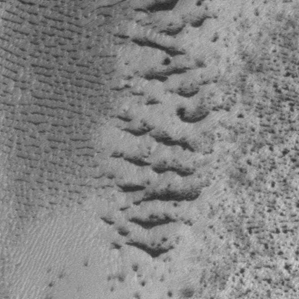
Label: frost